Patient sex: F
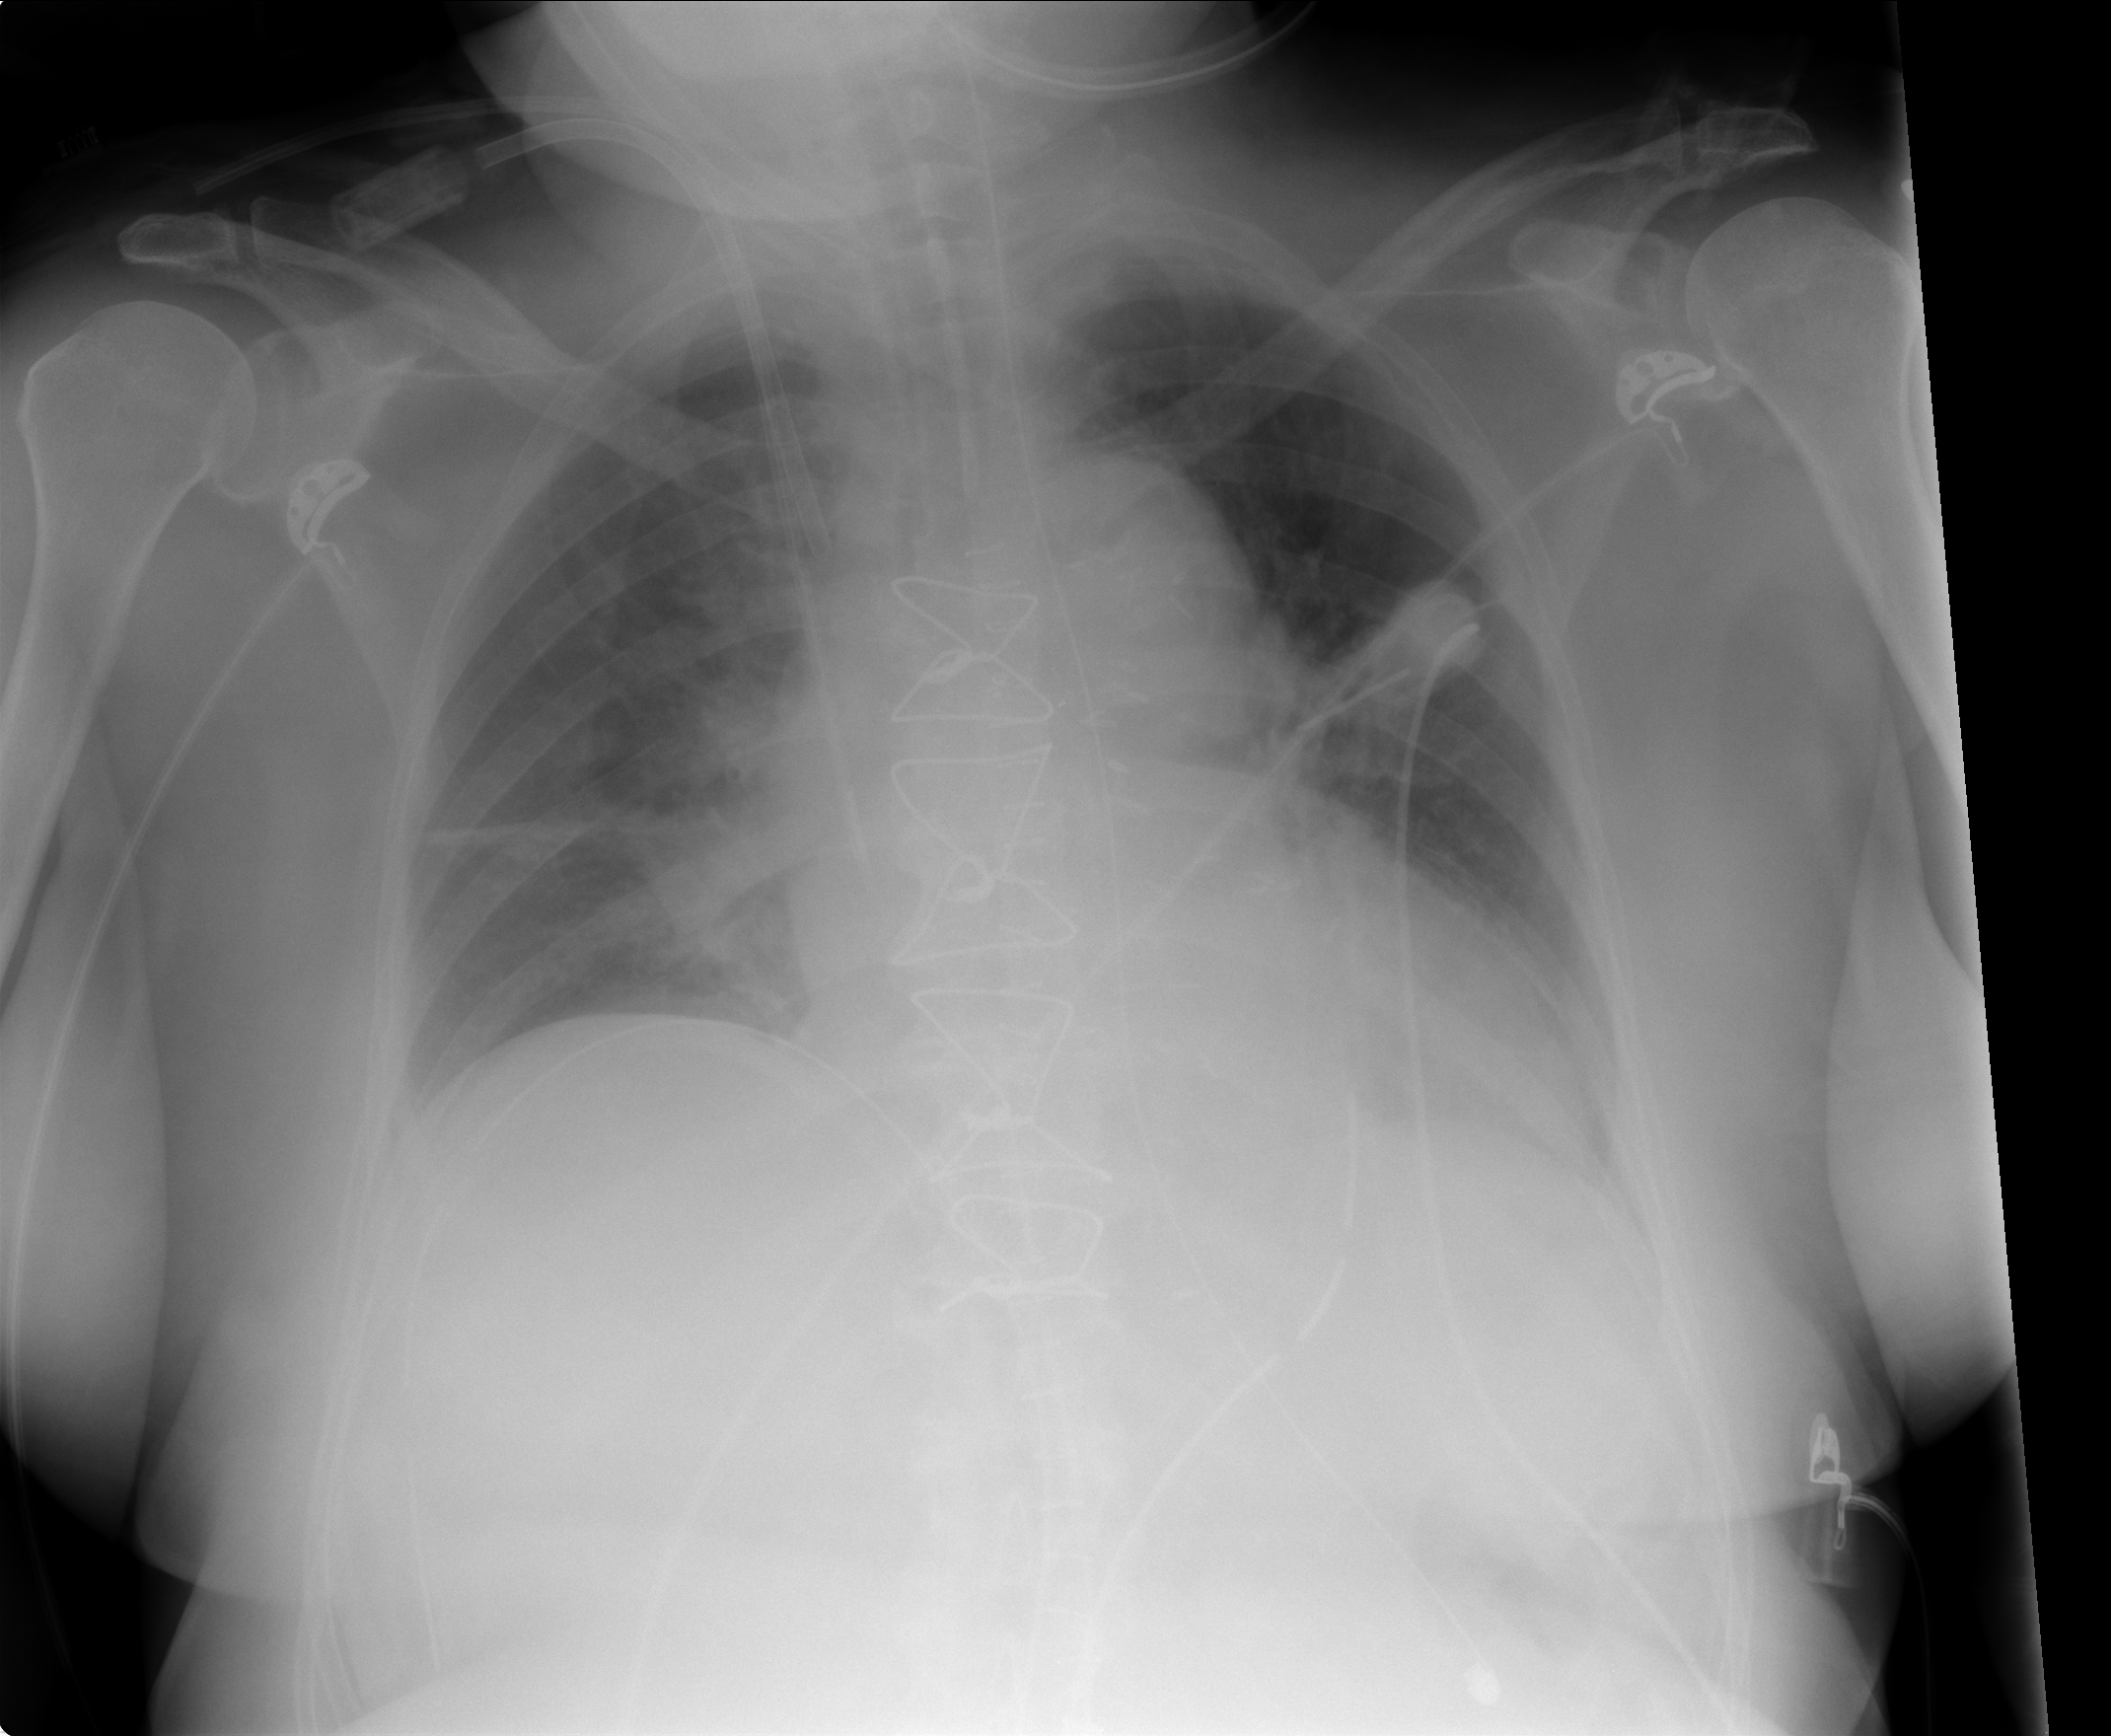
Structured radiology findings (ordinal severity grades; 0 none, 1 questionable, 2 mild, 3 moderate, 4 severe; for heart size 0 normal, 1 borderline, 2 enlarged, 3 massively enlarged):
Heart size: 2
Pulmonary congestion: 2
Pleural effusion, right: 0
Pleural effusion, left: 0
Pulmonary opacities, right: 0
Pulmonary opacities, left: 0
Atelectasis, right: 2
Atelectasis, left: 2